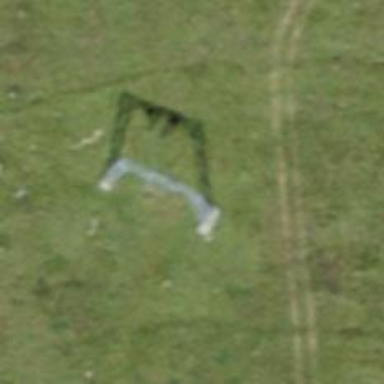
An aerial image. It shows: Pylon for aerialway.